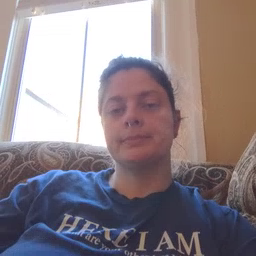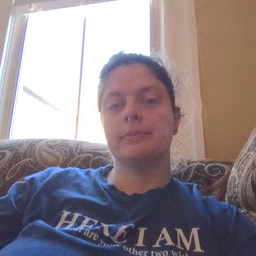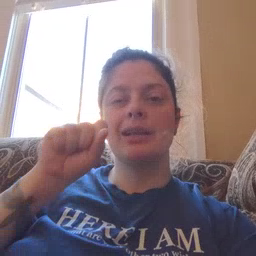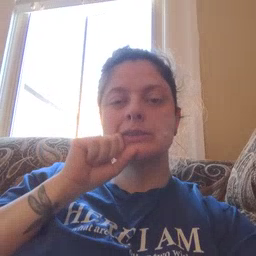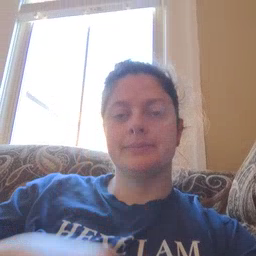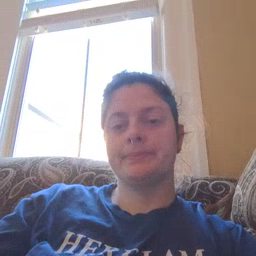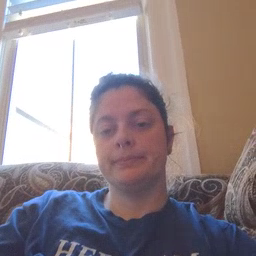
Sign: carrot